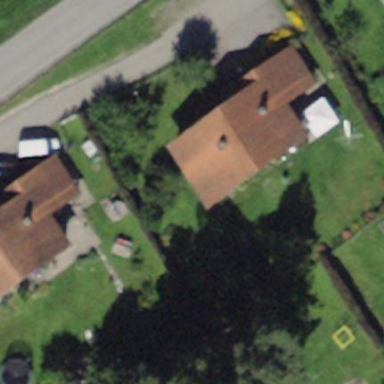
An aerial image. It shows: Detached building.